Field crop: maize
Growth stage: 2
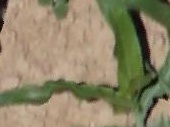
Species: maize